Question: Everywhere people are asking how to add an image inside an Uitableview. Well, I want the opposite, how can I make the cell shorter and add an image in front of it ?
Just like the whatsapp-group-info-screen. (see image)

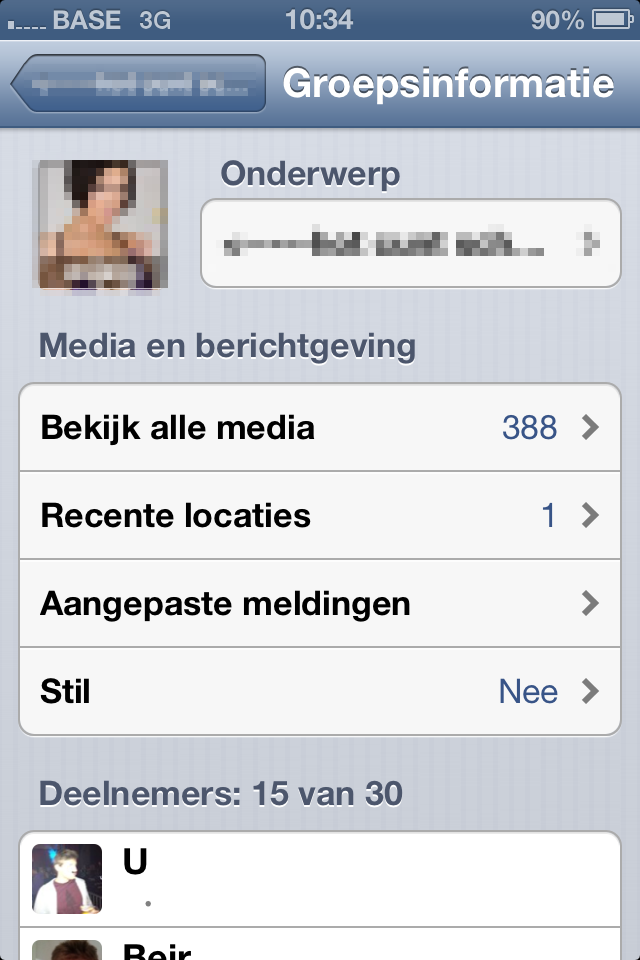
Answer: The recommendation with the 'tableHeaderView' is valid. But if you already create a view that looks like in image with a "cell" beside it (with the rounded corners of grouped table view), you could also use this view to subclass 'UITableViewCell' and thus use this pattern anywhere in your table.